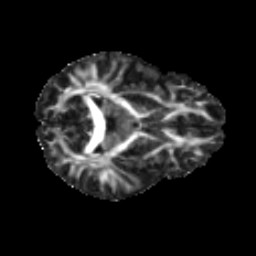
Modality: FA
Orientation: axial
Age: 25
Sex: female
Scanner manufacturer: ge
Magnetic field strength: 3 T
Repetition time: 7.8 s
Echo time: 0.0606 s